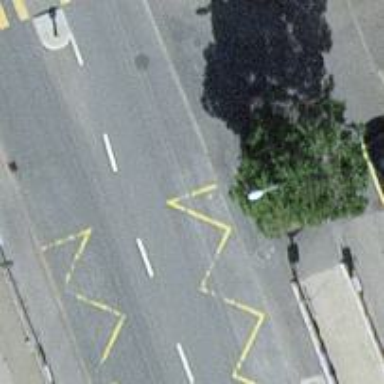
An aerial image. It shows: Trolleybus stop position for public transport.